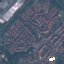
Label: Residential